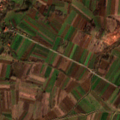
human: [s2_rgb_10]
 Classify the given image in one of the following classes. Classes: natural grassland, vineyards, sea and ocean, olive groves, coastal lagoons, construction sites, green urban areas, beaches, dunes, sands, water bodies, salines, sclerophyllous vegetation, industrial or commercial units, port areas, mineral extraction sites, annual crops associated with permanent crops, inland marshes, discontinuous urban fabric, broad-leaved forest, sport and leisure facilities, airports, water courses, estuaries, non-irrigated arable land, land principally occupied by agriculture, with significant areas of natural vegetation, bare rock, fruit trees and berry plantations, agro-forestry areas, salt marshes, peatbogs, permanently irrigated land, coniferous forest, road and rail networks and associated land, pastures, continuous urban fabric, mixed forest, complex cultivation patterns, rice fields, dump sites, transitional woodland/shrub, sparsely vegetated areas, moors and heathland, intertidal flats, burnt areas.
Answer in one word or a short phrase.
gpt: non-irrigated arable land, complex cultivation patterns, land principally occupied by agriculture, with significant areas of natural vegetation